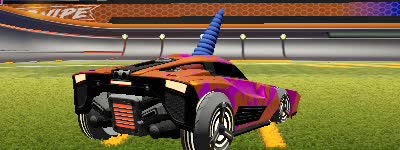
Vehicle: breakout